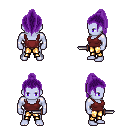
a pixel art fantasy rpg character, male body template, dark elf, purple skin, maroon pirate shirt, gold greaves, purple long topknot hairstyle, dagger, four views (front, back, left, right), 2x2 character sprite sheet, small pixel art, hard edges, no anti-aliasing